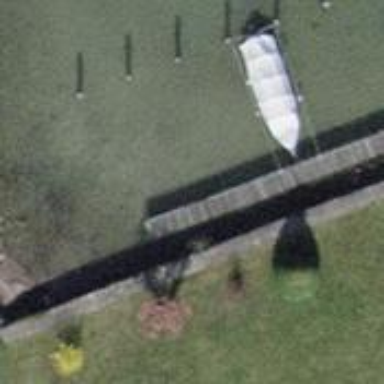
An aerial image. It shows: Man-made pier.